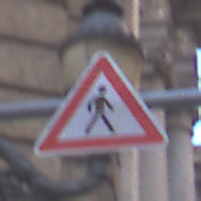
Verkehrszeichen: FussgaengerLinks
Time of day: SunriseSunset
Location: Outdoor (Urban)
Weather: PartlyCloudy
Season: NotSpecified
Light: Natural